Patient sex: M
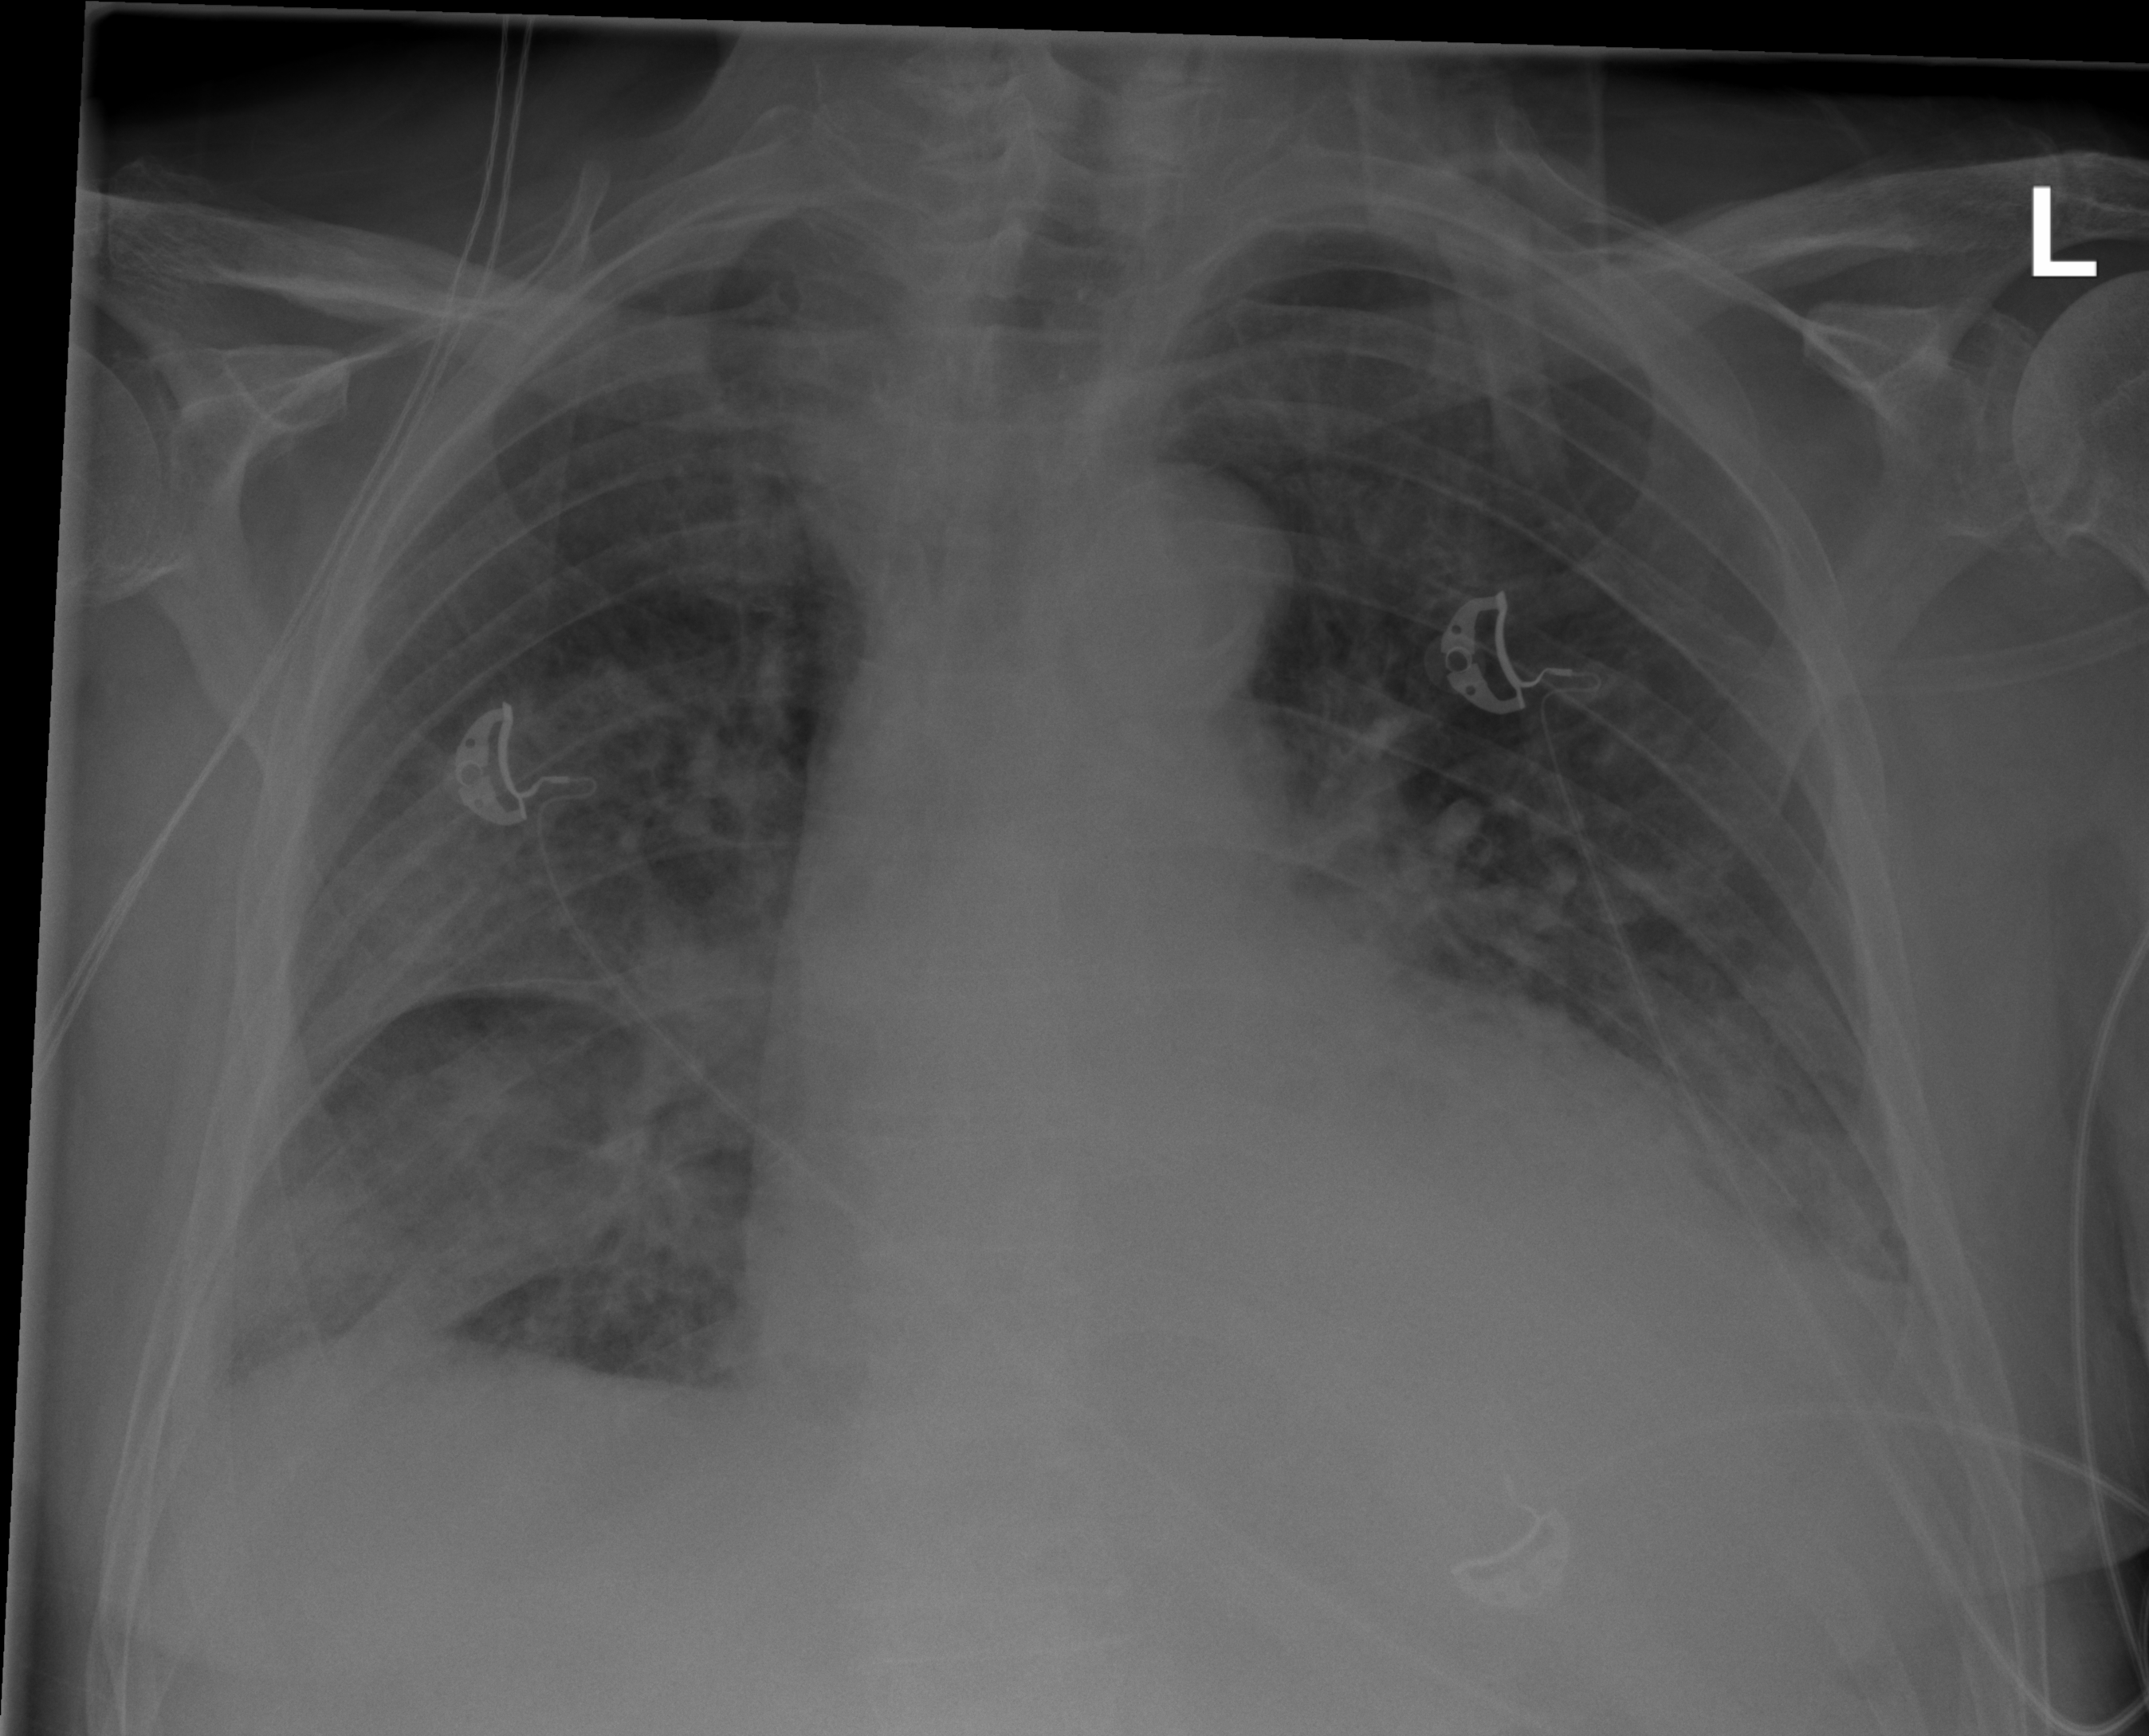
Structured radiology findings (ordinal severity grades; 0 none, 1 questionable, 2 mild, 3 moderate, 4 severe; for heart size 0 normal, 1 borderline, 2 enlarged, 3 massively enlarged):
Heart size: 2
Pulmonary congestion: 2
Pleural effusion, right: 2
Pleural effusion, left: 2
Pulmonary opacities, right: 3
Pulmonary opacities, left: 2
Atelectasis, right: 3
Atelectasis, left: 2